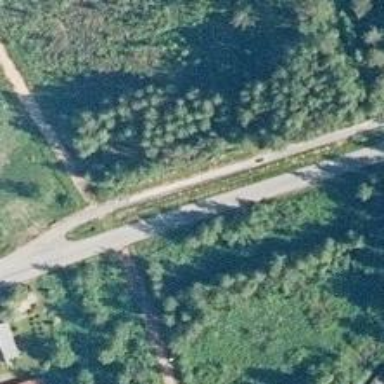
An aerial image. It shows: Cycleway.